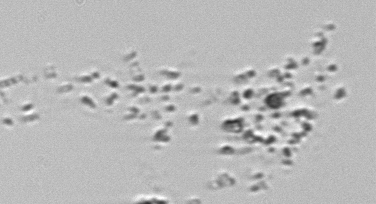
Label: Phaeocystis_debris